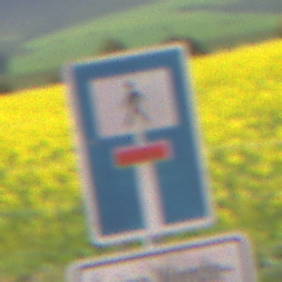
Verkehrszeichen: SackgasseFussgaengerDurchlaessig
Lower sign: HinweisGeaenderteVorfahrtVerkehrsfuehrungVerkehrsregelung3
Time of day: MorningAfternoon
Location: Outdoor (RoadRail)
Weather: Clear
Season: NotSpecified
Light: Natural